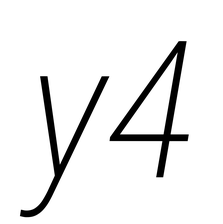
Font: Roboto-Italic_Condensed_ExtraLight_Italic